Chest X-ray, PA view. Patient: 57 years old, sex F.
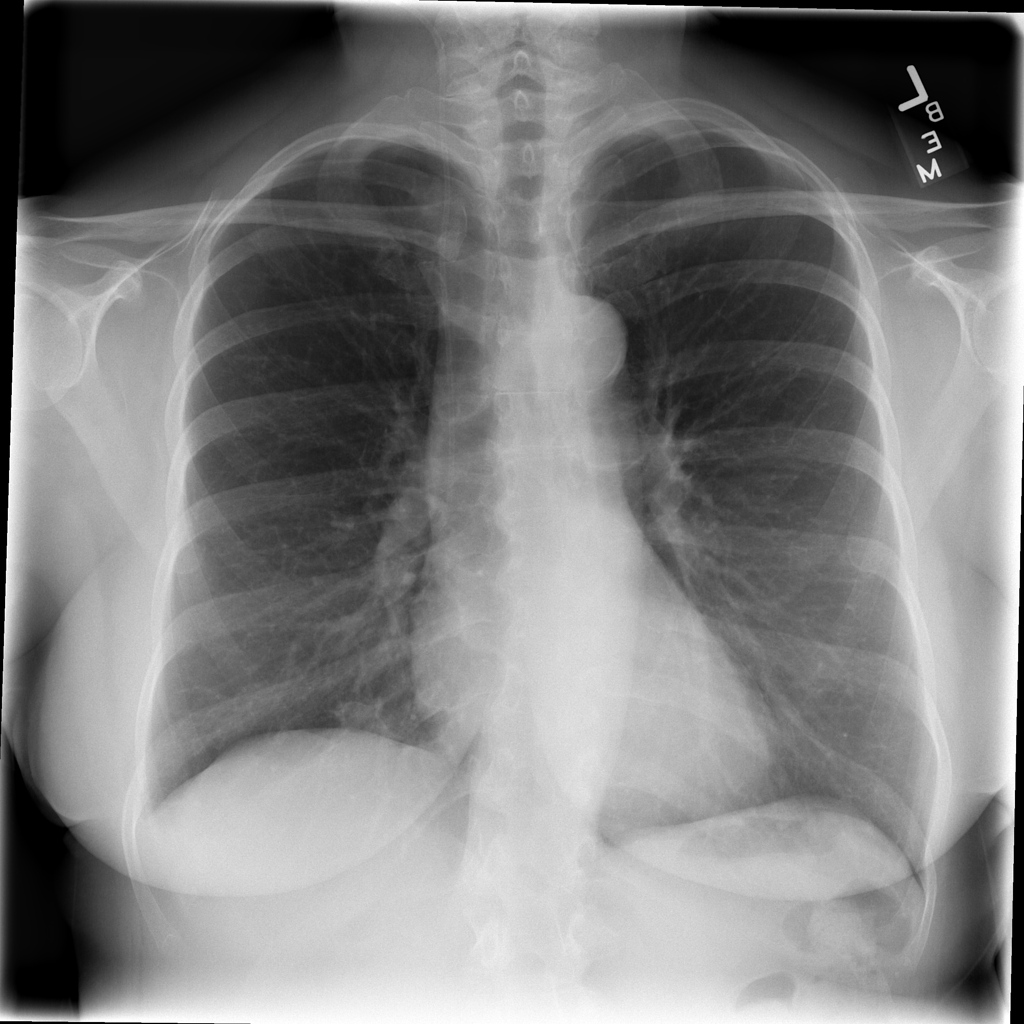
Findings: No Finding